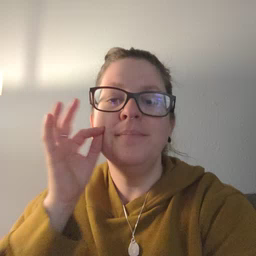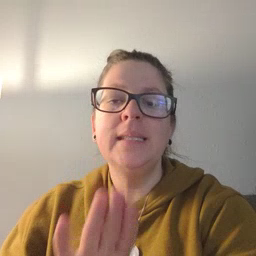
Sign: bee